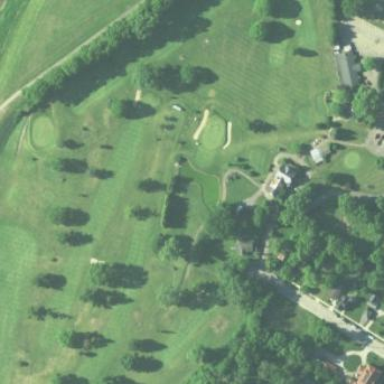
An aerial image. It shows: Golf course.